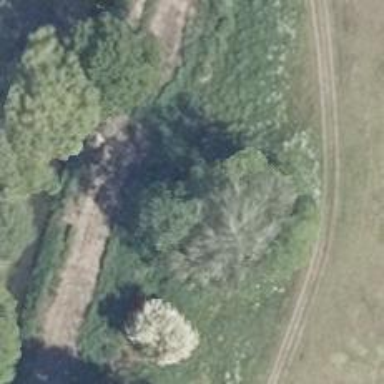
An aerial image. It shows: Row of trees in natural setting.